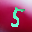
Label: 5